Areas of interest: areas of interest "Scenic Spot"
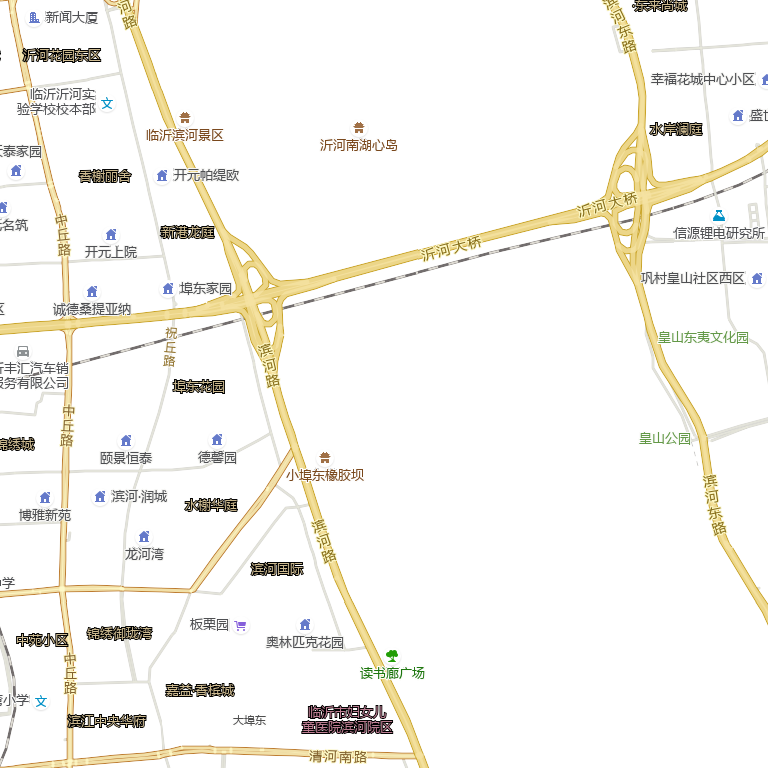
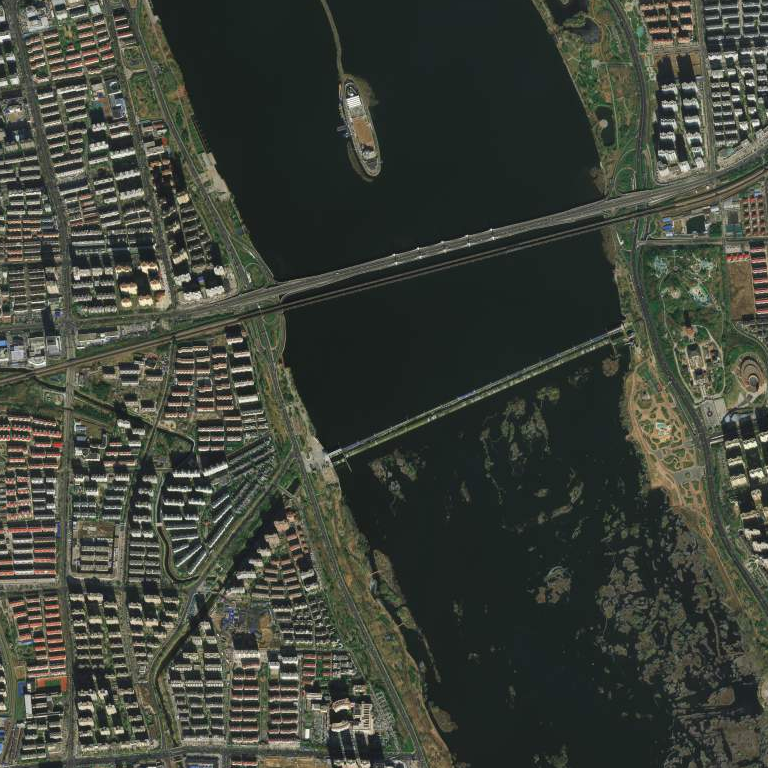